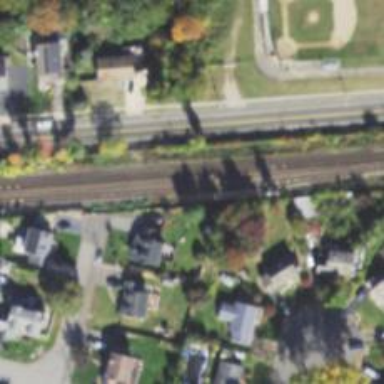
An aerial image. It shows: Railway siding with rails.